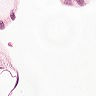
Metastatic tissue present: no